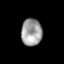
Tissue: lung
Cell type: Epithelial cells
Senescence score: 0.6285
Nuclear area (px): 560
Mean DAPI intensity: 156.025